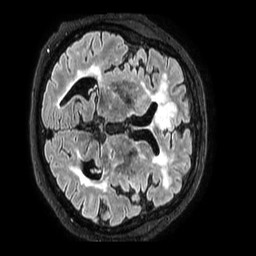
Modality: FLAIR
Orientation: axial
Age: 58
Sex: male
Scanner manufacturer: philips
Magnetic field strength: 3 T
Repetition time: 4.8 s
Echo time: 0.34 s